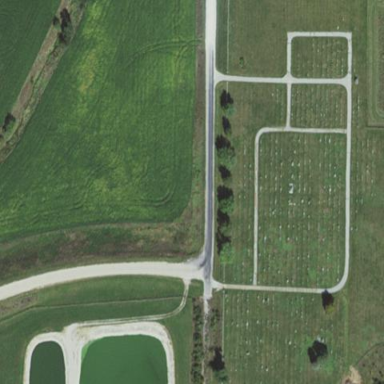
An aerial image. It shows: Cemetery.